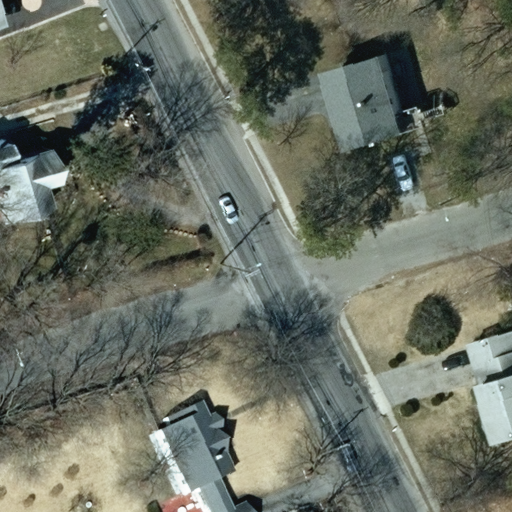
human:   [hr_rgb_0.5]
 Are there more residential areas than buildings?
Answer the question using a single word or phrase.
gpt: no

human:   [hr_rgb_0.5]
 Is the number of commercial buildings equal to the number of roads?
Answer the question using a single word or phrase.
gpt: no

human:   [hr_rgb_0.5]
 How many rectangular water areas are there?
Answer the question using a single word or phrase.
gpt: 0

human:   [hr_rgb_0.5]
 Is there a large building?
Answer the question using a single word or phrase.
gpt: no

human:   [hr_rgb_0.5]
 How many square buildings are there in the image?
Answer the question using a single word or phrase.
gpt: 0

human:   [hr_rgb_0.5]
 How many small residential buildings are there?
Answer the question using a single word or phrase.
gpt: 1

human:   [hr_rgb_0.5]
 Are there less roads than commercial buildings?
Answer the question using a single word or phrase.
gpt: no

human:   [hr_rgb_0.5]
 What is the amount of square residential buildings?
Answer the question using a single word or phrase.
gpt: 0

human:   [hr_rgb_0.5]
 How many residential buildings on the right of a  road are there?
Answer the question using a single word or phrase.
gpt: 2

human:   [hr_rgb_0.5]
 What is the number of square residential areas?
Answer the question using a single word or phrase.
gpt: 0

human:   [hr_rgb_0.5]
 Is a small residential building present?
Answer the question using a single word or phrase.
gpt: yes

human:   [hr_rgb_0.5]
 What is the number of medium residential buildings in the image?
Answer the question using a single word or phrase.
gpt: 3

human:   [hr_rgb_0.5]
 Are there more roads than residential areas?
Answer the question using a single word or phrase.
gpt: yes

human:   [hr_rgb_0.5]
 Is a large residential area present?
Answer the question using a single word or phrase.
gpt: yes

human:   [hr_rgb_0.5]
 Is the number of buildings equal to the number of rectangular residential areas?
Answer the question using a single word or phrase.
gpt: no

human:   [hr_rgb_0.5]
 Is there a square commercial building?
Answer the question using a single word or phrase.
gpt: no

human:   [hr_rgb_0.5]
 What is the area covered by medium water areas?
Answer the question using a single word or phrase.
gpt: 0m2

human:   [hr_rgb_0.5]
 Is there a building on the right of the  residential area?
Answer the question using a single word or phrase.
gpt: yes

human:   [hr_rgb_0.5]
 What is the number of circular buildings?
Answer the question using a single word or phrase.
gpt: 0

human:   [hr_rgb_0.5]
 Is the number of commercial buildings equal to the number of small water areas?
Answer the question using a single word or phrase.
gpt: yes

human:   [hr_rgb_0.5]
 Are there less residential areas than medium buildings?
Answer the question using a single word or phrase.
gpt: yes

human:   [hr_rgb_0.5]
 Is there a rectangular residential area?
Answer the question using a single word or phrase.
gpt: yes

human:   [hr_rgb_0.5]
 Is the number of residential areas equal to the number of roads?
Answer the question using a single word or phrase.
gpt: no

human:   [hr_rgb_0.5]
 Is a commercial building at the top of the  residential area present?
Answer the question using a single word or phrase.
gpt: no

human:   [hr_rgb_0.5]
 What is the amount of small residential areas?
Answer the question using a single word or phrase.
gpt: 0

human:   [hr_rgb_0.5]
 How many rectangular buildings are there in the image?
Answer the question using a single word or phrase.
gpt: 2

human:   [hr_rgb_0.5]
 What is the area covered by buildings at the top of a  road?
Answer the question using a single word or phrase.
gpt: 386m2

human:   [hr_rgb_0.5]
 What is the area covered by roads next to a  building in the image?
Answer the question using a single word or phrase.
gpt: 0m2

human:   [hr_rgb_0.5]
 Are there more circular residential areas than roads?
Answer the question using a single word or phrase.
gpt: no

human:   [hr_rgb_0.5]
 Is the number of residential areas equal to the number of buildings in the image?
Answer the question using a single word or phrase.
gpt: no

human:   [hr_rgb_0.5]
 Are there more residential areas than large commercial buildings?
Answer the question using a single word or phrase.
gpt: yes

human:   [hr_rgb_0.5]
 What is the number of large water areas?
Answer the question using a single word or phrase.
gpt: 0

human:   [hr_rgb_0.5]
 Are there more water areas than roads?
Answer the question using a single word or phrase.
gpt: no

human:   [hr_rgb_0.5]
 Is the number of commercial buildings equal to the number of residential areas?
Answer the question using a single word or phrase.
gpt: no

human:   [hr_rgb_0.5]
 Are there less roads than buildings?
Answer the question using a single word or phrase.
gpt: yes

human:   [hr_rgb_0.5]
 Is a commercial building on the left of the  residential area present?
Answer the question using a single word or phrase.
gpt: no